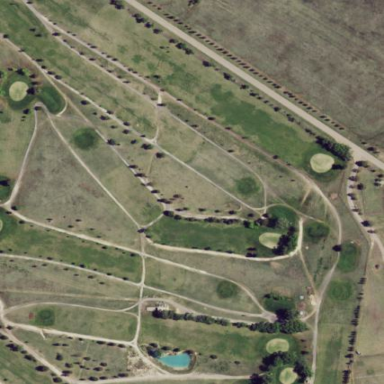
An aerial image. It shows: Golf course surrounded by greenery.